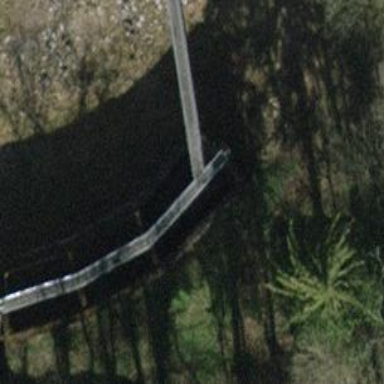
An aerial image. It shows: There is tunnel.